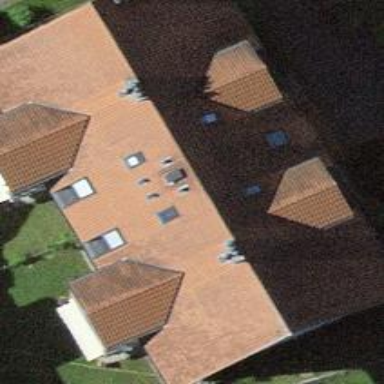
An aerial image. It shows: Gabled roof adorns the apartments building.